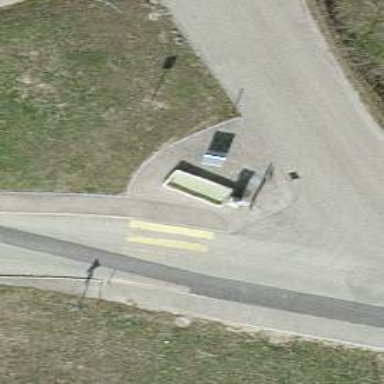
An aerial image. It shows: Fountain.